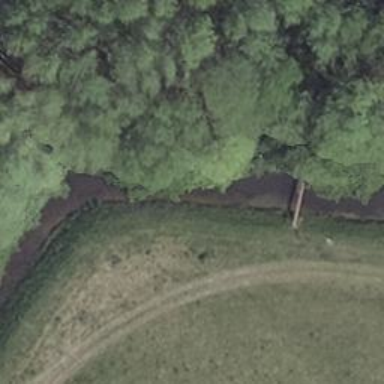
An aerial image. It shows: Path on bridge.